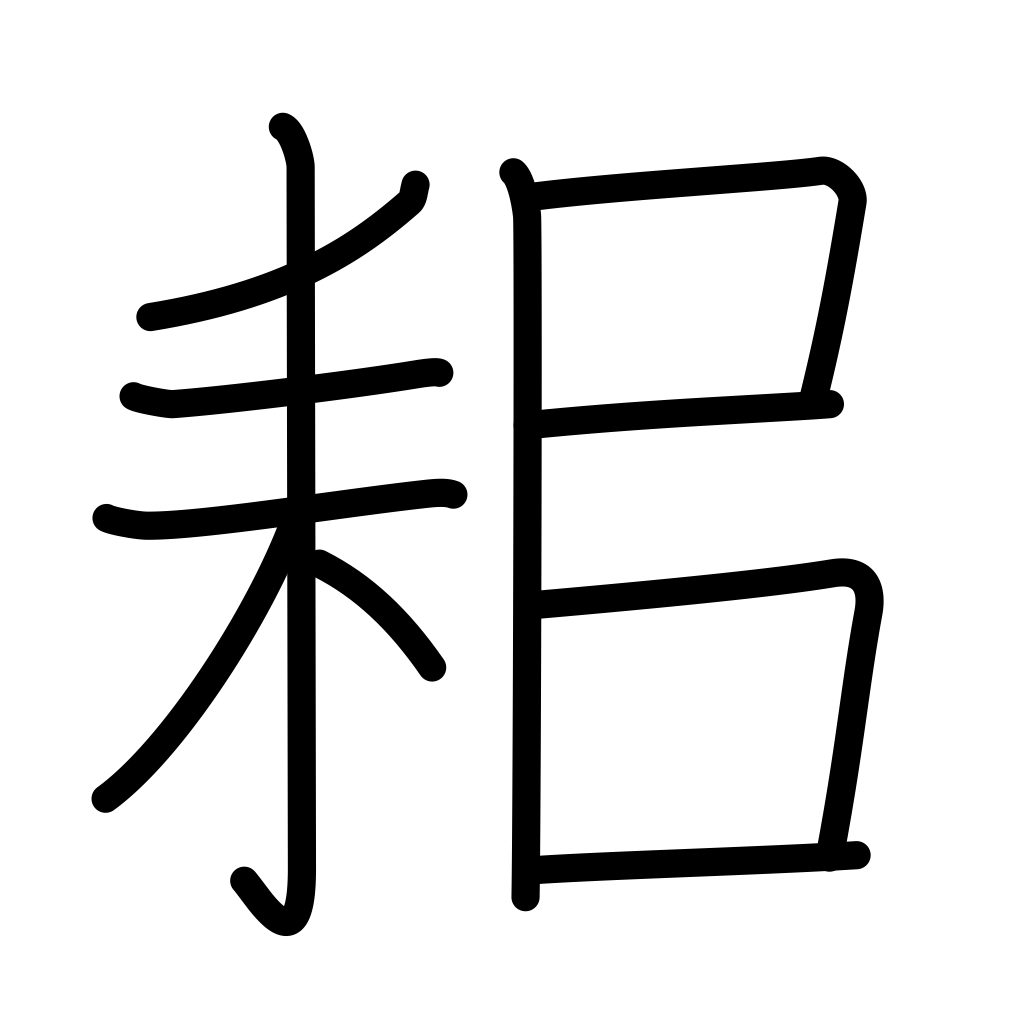
Meaning: plough